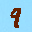
Label: 9